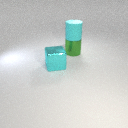
large cyan rubber cylinder above large green metal cylinder